Field crop: maize
Growth stage: 2
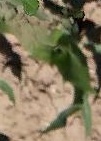
Species: maize